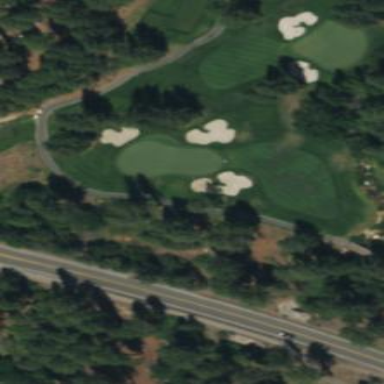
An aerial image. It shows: Rough grassy area used for golf.